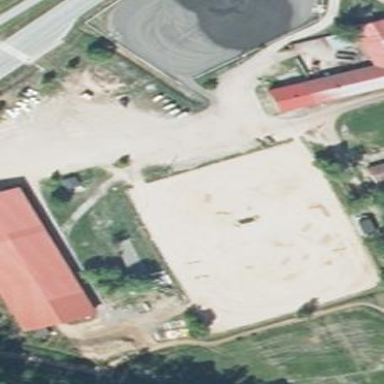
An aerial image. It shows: Equestrian pitch for leisure land sports.